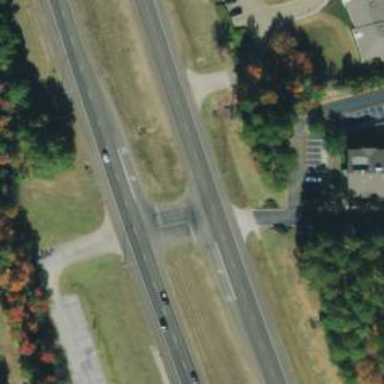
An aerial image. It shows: Primary link highway.